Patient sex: M
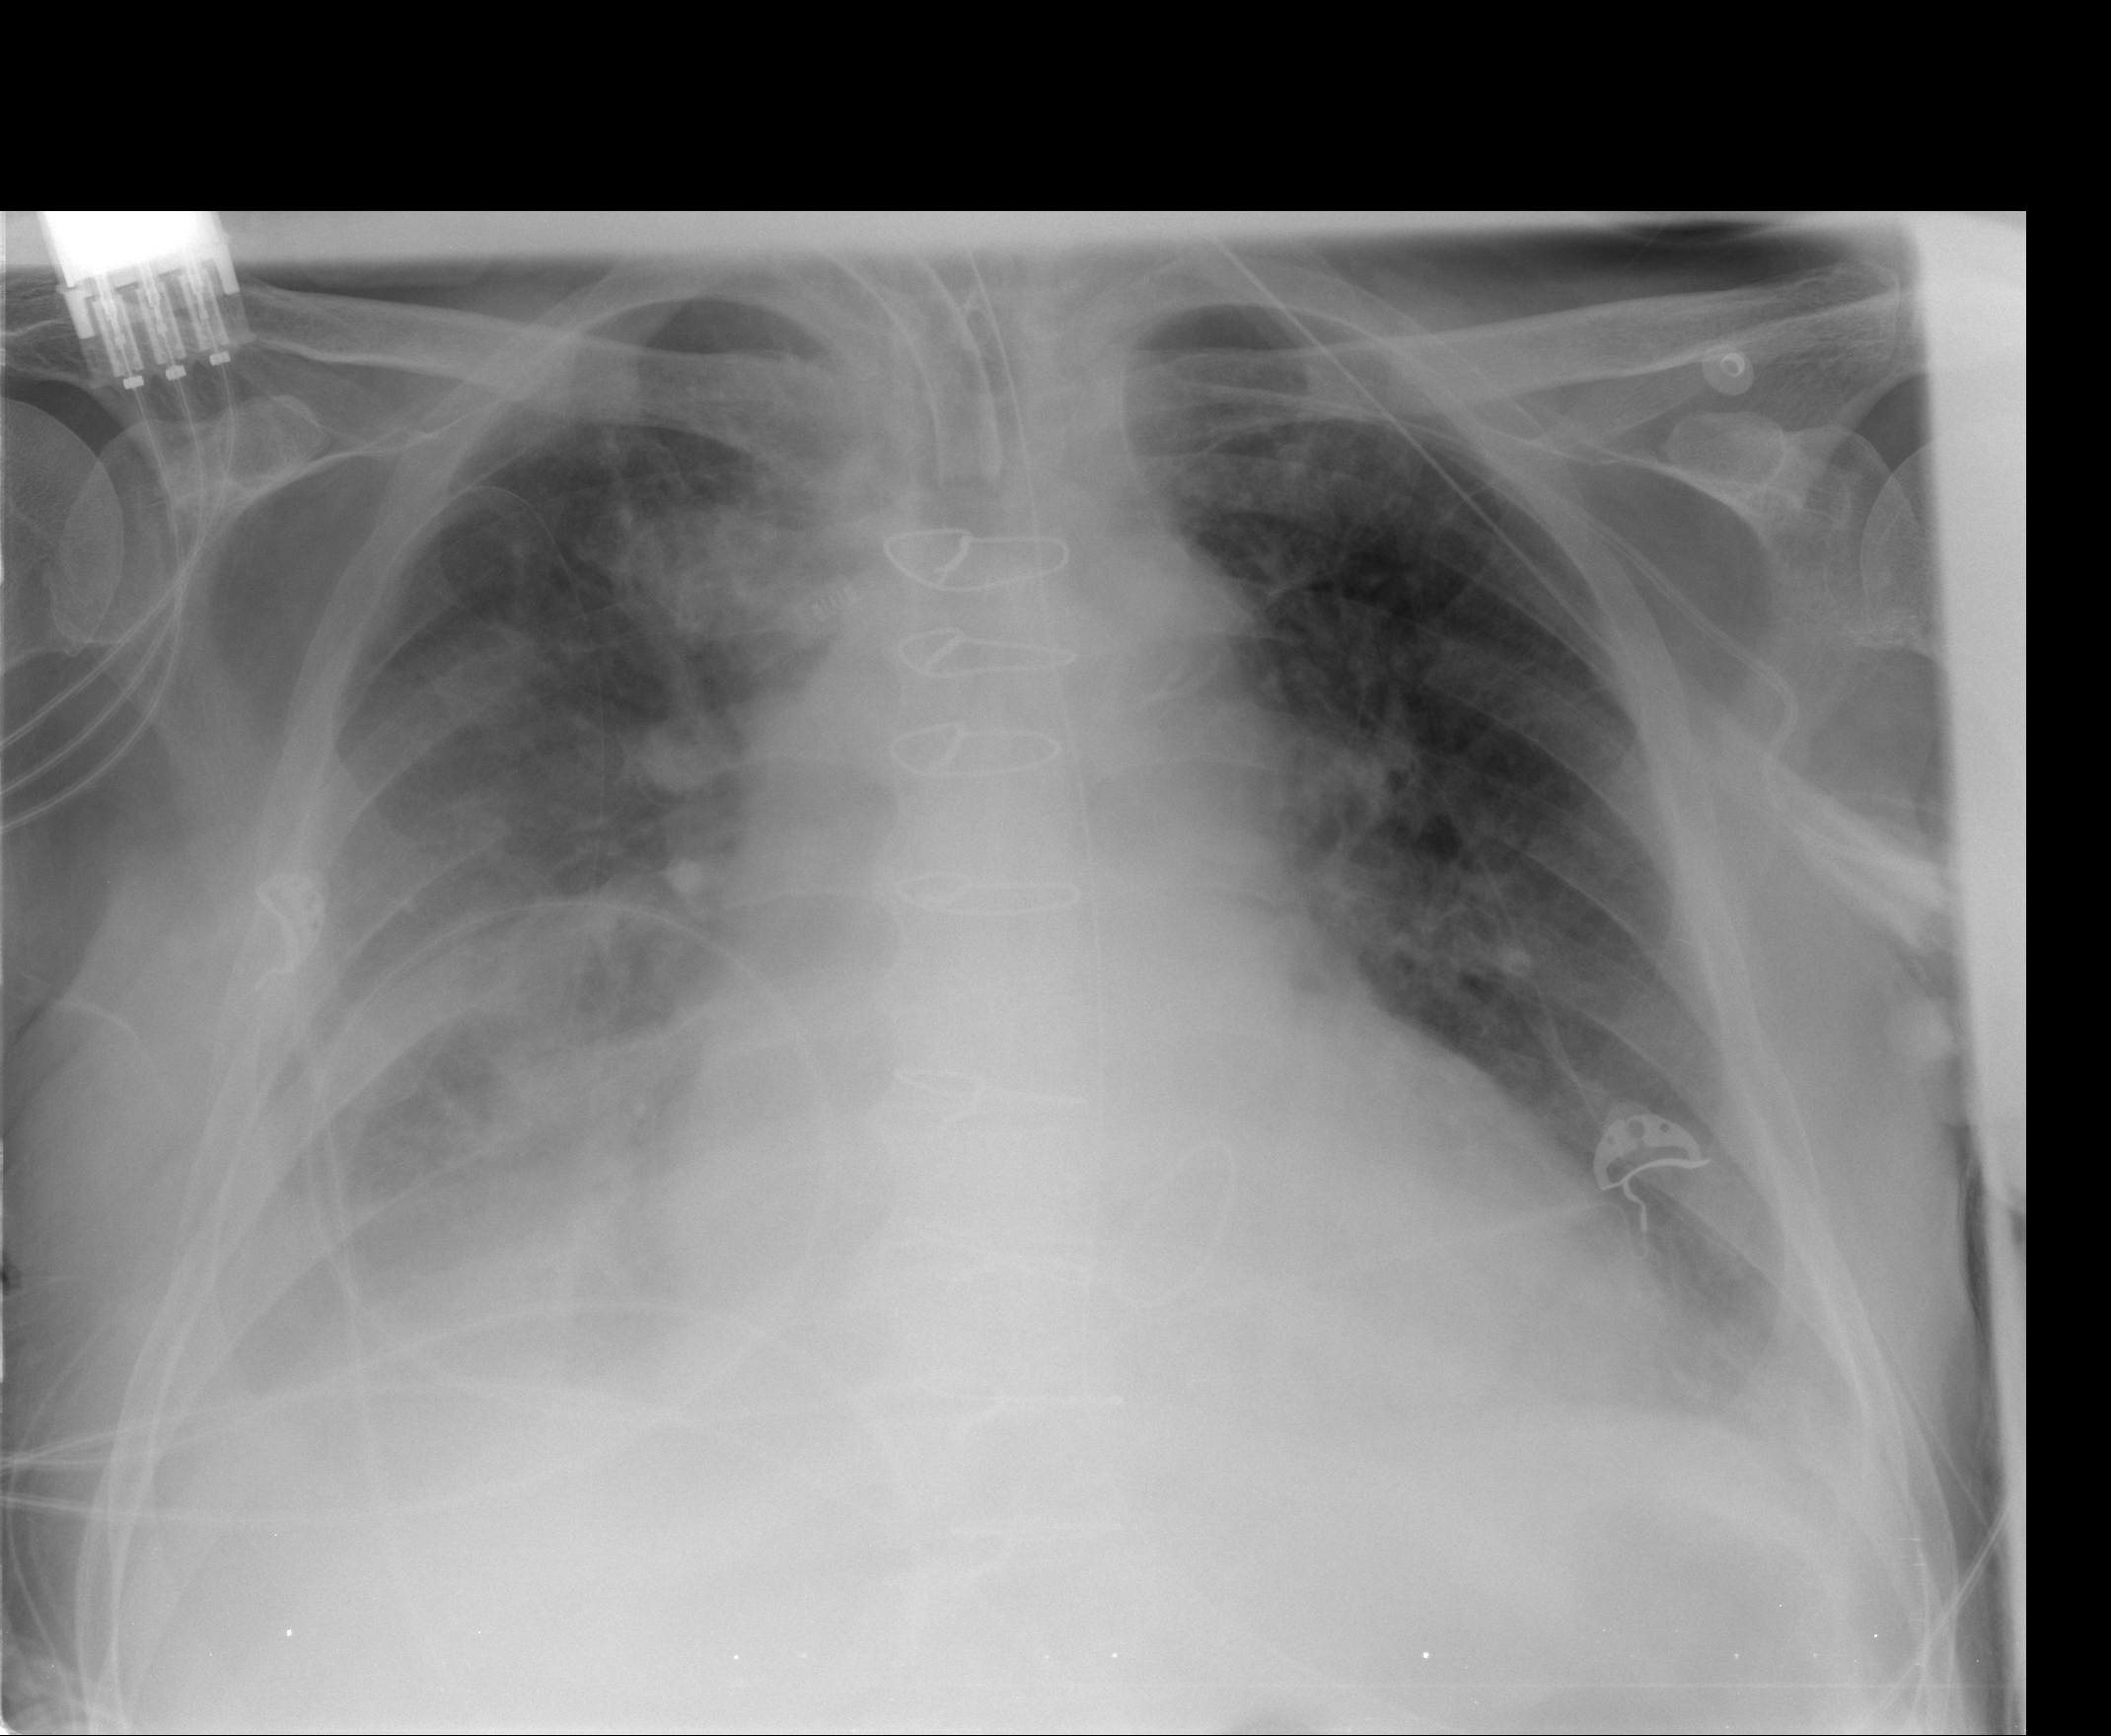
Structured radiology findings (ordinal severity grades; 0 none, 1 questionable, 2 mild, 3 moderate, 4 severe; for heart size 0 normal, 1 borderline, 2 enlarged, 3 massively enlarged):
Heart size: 2
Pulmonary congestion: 2
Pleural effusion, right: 2
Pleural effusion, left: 1
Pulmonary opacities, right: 0
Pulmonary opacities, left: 0
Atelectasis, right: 2
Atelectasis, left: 2